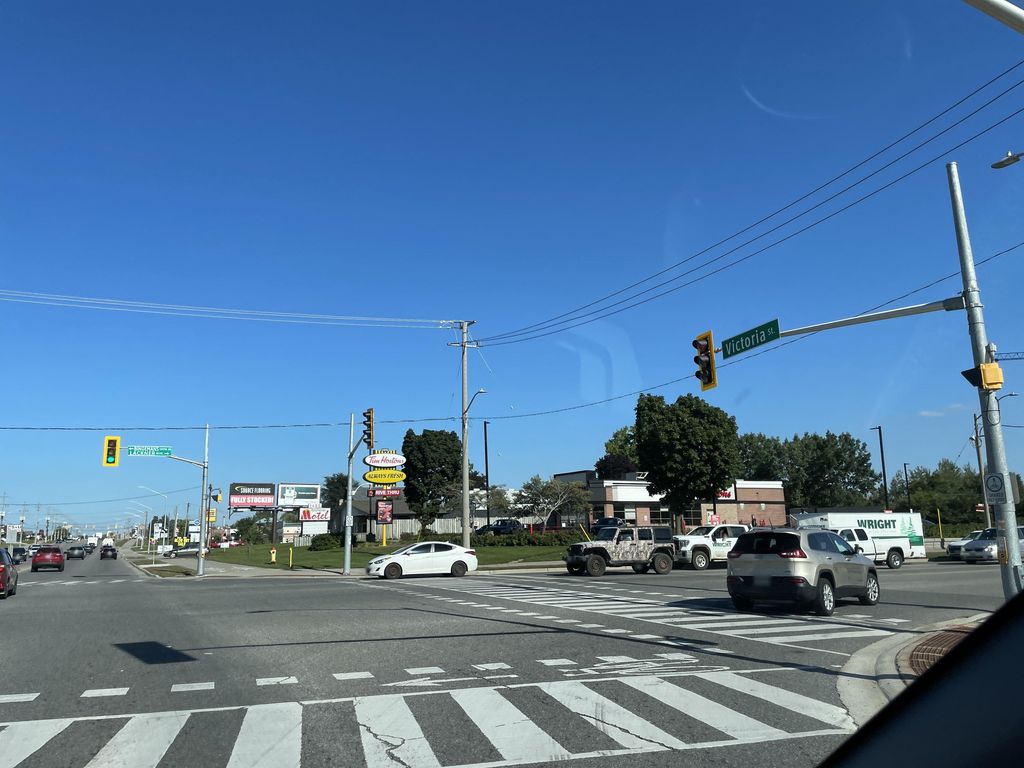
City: kitchener-waterloo